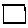
Label: square